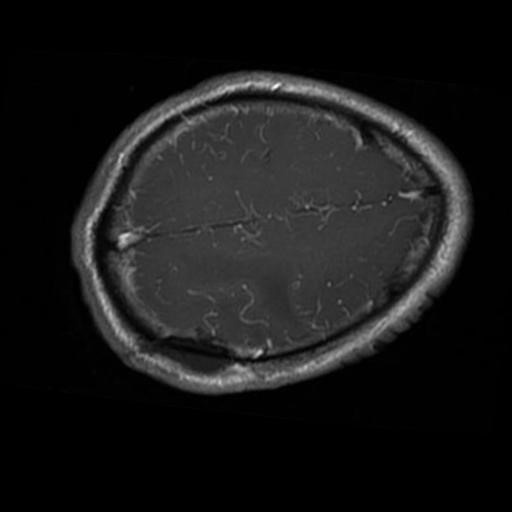
Label: brain_glioma